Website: slack
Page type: billing-address
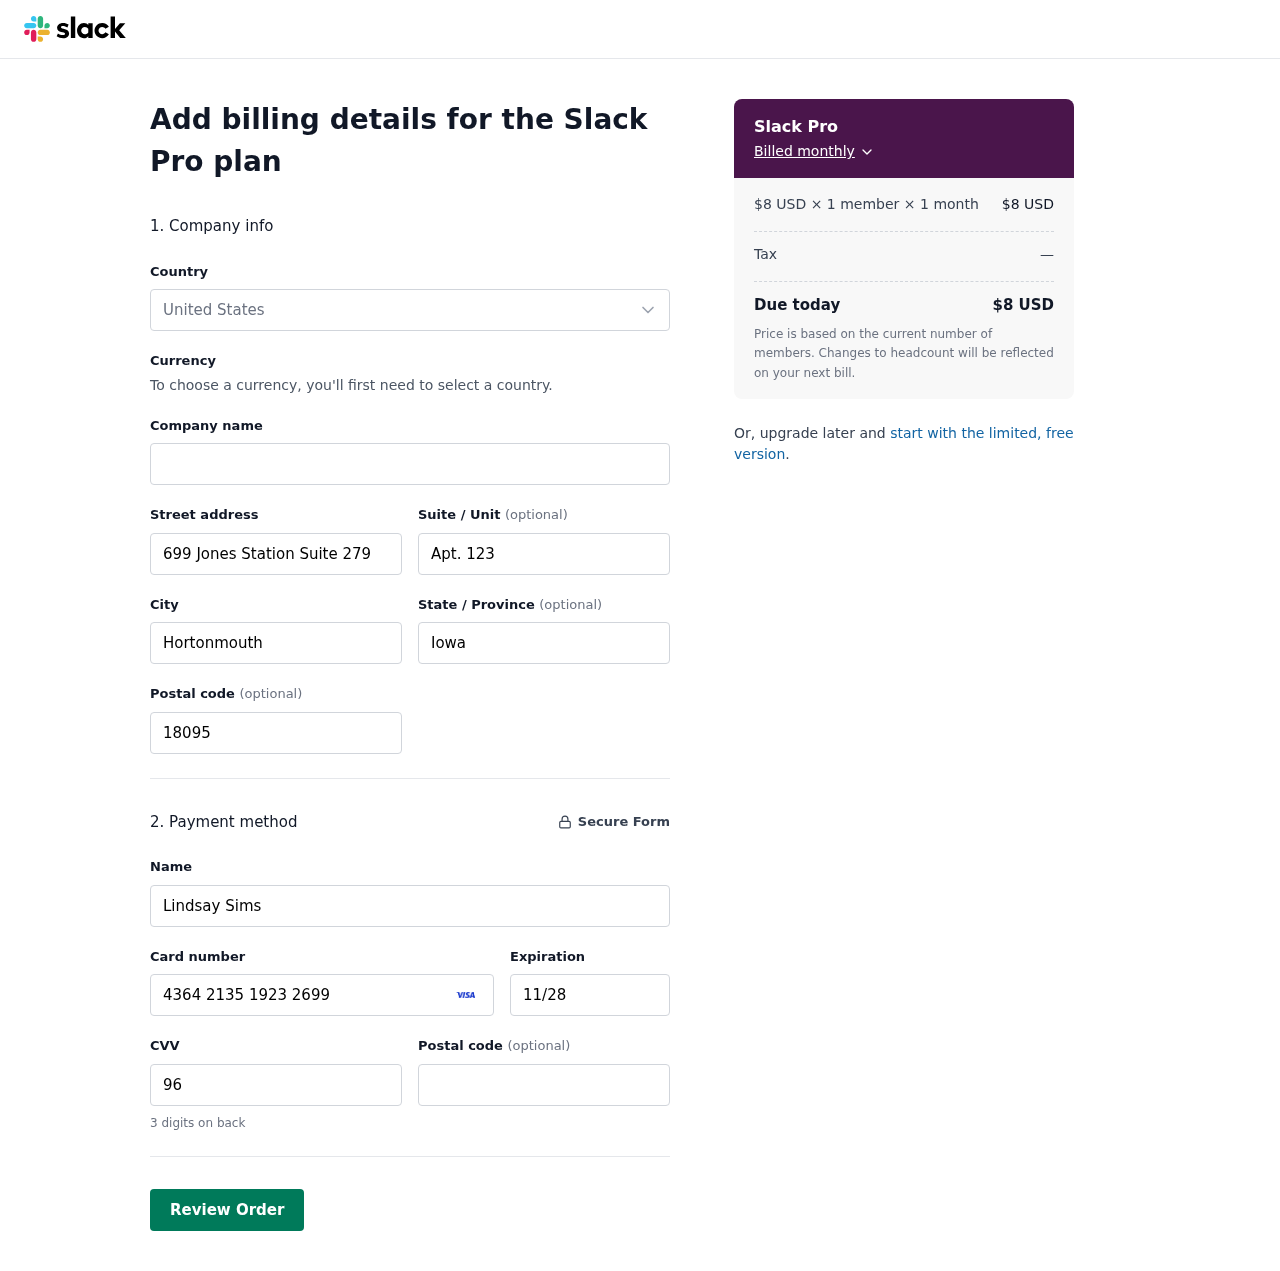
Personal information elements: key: PII_CARD_CVV
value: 963
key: PII_CARD_EXPIRY
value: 11/28
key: PII_CARD_NUMBER
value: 4364 2135 1923 2699
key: PII_CITY
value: Hortonmouth
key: PII_COUNTRY
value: United States
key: PII_FULLNAME
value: Lindsay Sims
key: PII_POSTCODE
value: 18095
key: PII_POSTCODE2
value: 18826
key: PII_STATE
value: Iowa
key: PII_STREET
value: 699 Jones Station Suite 279
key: PII_STREET2
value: Apt. 123
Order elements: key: ORDER_PLAN_PRICE
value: $8 USD
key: ORDER_NUM_MEMBERS
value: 1 member
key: ORDER_NUM_MONTHS
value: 1 month
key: ORDER_SUBTOTAL
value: $8 USD
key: ORDER_TAX
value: —
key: ORDER_TOTAL
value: $8 USD